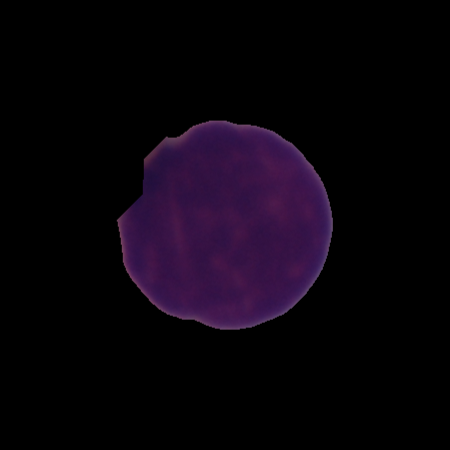
Label: cancer